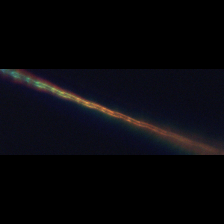
Taxon: Psuedo-nitzschia
Group: Diatoms